Interaction volume radius: 10 \u00c5
Interaction volume height: 10 \u00c5
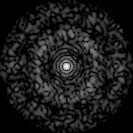
Disorder parameter: 0.7986